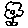
Label: flower